Question: I have a Windows 8.1 app, and I am trying to add a dynamically generated menu to the left side. I retrieve a list of MenuItem (defined below) and I would like to make a page that has a menu on the left side, and when you click on the MenuItem, it needs to navigate the other view/flipview/frame to the page associated with the menu item. I am using MVVM Light and have set up my navigation service, but it only navigates the main frame, and I only want a child view on the page to change.
For example, when you click on a menu item on the left, I want the the "DestinationPage" to show up on the right. I need this to be associated with a List or collection because each user will have a different list of MenuItem.
Additionally, I know this can be done through code-behind, but I want to stick to MVVM and have the ViewModel handle which page belongs in that child view. Thanks.
'''
public class MenuItem : IMenuItem
{
public string Name { get; set; }
public Type DestinationPage { get; set; }
}
'''
Here is my ViewModel
'''
public class CustomerDetailsViewModel : BaseViewModel
{
private string _detailPageSource;
private MenuItem _selectedMenuItem;
public MenuItem SelectedMenuItem
{
get { return _selectedMenuItem; }
set { Set(() => SelectedMenuItem, ref _selectedMenuItem, value); }
}
public RelayCommand<MenuItem> MenuItemSelectedCommand { get; private set; }
public ObservableCollection<IMenuItem> Details { get; set; }
public CustomerDetailsViewModel()
{
MenuItemSelectedCommand = new RelayCommand<MenuItem>(m => DetailPageSource = m.DestinationPageLocation);
Details = new ObservableCollection<IMenuItem>()
{
new MenuItem()
{
DestinationPage = typeof (Demographics),
Name = "Demographics"
},
new MenuItem()
{
DestinationPage = typeof(OrderProductList),
Name = "Test Another Type"
}
};
SelectedMenuItem = Details.Single(m => m.Name == "Demographics") as MenuItem;
}
'''

Example where gray area one view for navigation and blue area is separate view for content
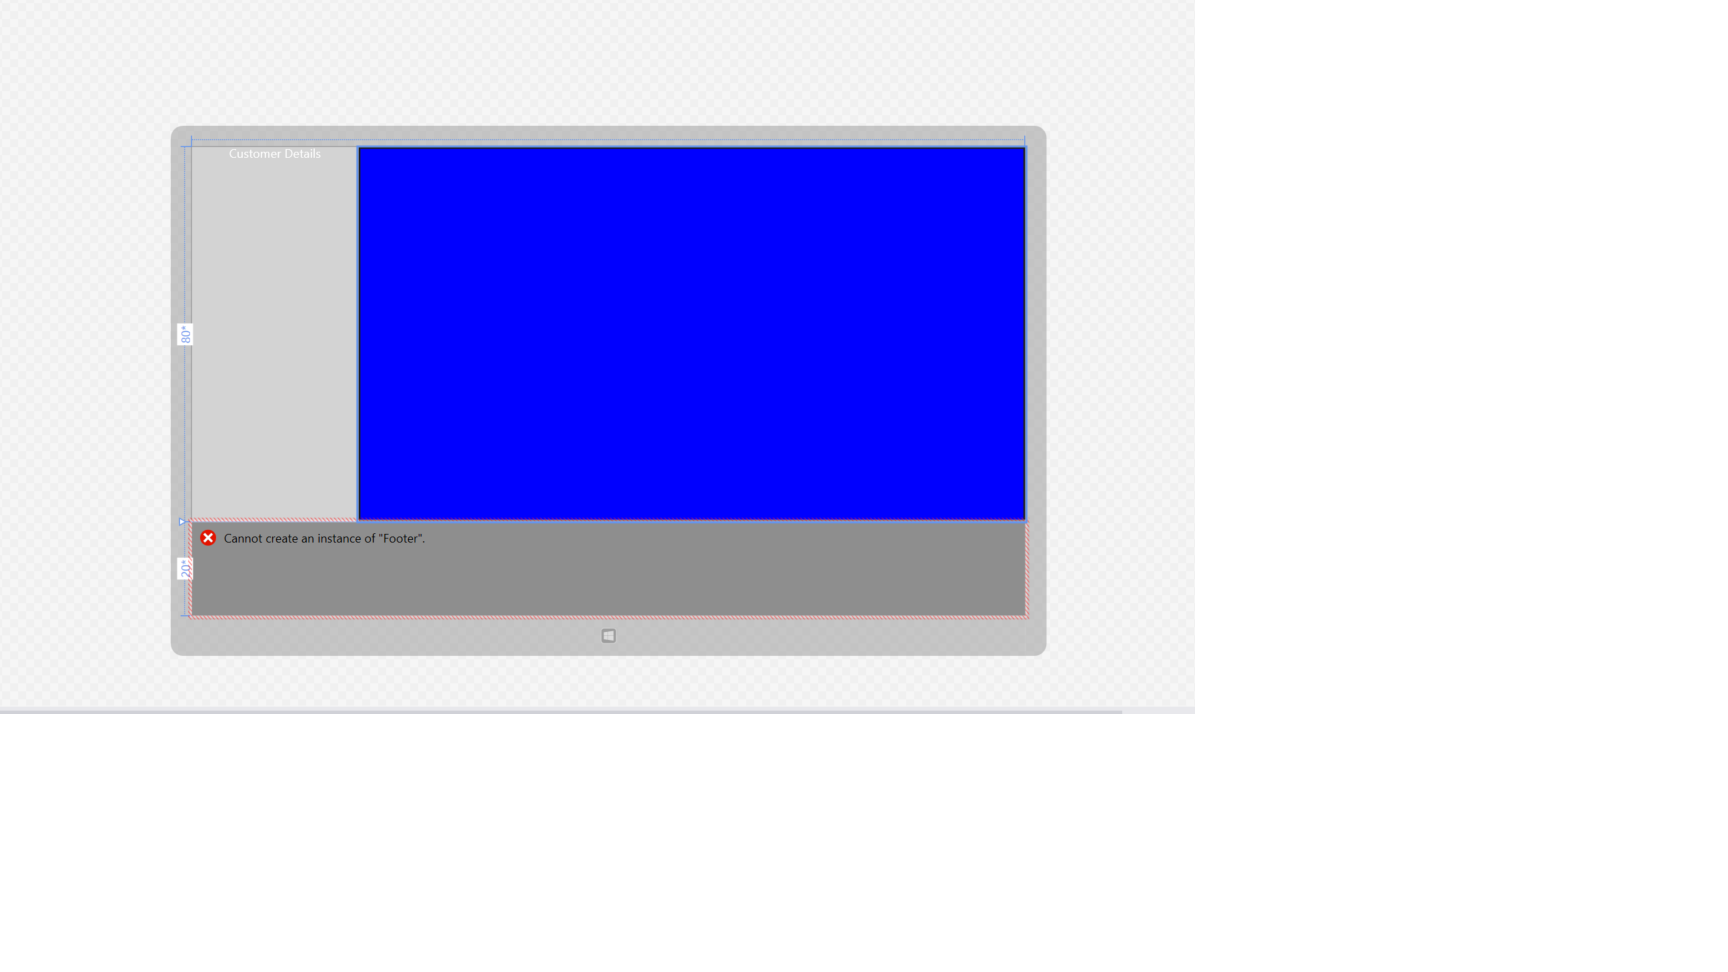
Answer: I was able to solve this problem by doing the following:
1. Adding a FlipView control to the page
2. Binding the FlipView to the MenuItem collection
3. Creating a MenuItemDataTemplateSelector
My code is as follows:
Xaml:
'''
<Grid Background="{ThemeResource ApplicationPageBackgroundThemeBrush}">
<Grid.RowDefinitions>
<RowDefinition Height="80*"></RowDefinition>
<RowDefinition Height="20*"></RowDefinition>
</Grid.RowDefinitions>
<Grid>
<Grid.ColumnDefinitions>
<ColumnDefinition Width="20*"></ColumnDefinition>
<ColumnDefinition Width="80*"></ColumnDefinition>
</Grid.ColumnDefinitions>
<StackPanel Orientation="Vertical" Background="LightGray">
<TextBlock FontSize="20" HorizontalAlignment="Center">Customer Details</TextBlock>
<ListView ItemsSource="{Binding Details}"
SelectedItem="{Binding SelectedMenuItem, Mode=TwoWay}">
<ListView.ItemTemplate>
<DataTemplate>
<Grid>
<TextBlock Text="{Binding Name}" />
</Grid>
</DataTemplate>
</ListView.ItemTemplate>
</ListView>
</StackPanel>
<FlipView Grid.Column="1" ItemTemplateSelector="{StaticResource MenuNameDataTemplateSelector}"
ItemsSource="{Binding Details, Mode=TwoWay}"
SelectedItem="{Binding SelectedMenuItem, Mode=TwoWay}">
<FlipView.Resources>
<DataTemplate x:Key="Demographics">
<details:Demographics />
</DataTemplate>
<DataTemplate x:Key="Order History"></DataTemplate>
<DataTemplate x:Key="Communication Settings"></DataTemplate>
<DataTemplate x:Key="Alerts"></DataTemplate>
<DataTemplate x:Key="Order Product List">
<views:OrderProductList />
</DataTemplate>
</FlipView.Resources>
</FlipView>
</Grid>
'''
MenuItemDataTemplateSelector
'''
public class MenuNameDataTemplateSelector : DataTemplateSelector
{
protected override DataTemplate SelectTemplateCore(object item, DependencyObject container)
{
var menuItem = item as MenuItem;
var element = container as FrameworkElement;
if (menuItem != null || element != null)
{
while (element != null)
{
while (element != null)
{
if (element.Resources.ContainsKey(menuItem.Name))
{
var template = element.Resources[menuItem.Name] as DataTemplate;
if (template != null)
return template;
}
else
{
element = VisualTreeHelper.GetParent(element) as FrameworkElement;
if (element == null)
element = element.Parent as FrameworkElement;
}
}
}
}
return base.SelectTemplateCore(item, container);
}
}
'''
and View Model
'''
public class CustomerDetailsViewModel : BaseViewModel
{
private string _detailPageSource;
private MenuItem _selectedMenuItem;
public MenuItem SelectedMenuItem
{
get { return _selectedMenuItem; }
set { Set(() => SelectedMenuItem, ref _selectedMenuItem, value); }
}
public RelayCommand<MenuItem> MenuItemSelectedCommand { get; private set; }
public ObservableCollection<IMenuItem> Details { get; set; }
public CustomerDetailsViewModel()
{
Details = new ObservableCollection<IMenuItem>()
{
new MenuItem()
{
DestinationPage = typeof (Demographics),
Name = "Demographics"
},
new MenuItem()
{
DestinationPage = typeof(OrderProductList),
Name = "Order Product List"
}
};
SelectedMenuItem = Details.Single(m => m.Name == "Demographics") as MenuItem;
}
public override void ClearViewModel()
{
throw new NotImplementedException();
}
}
'''